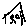
Label: house